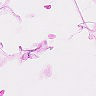
Metastatic tissue present: no